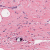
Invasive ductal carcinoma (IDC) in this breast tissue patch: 0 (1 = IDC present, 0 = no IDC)